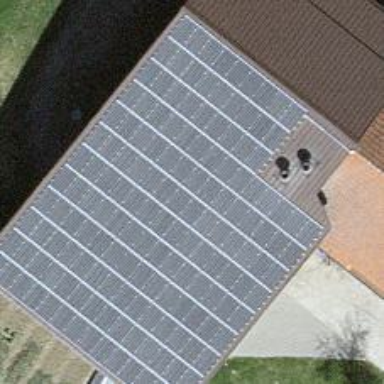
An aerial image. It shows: Solar power generator using photovoltaic method with solar photovoltaic panel types.